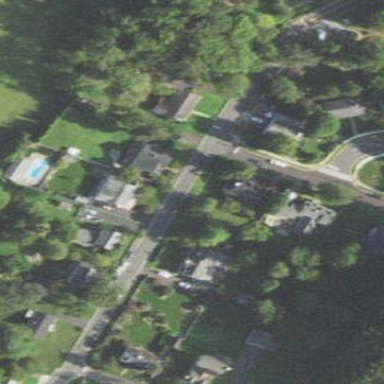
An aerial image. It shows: Single-family residential area.